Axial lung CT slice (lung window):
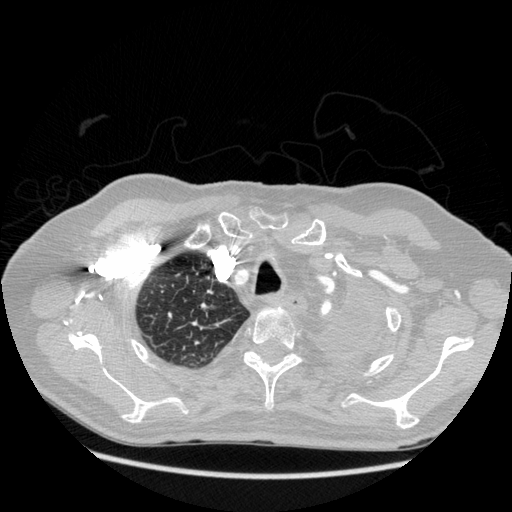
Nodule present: no